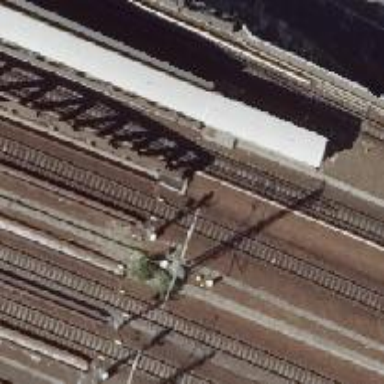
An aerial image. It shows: Railway signal.